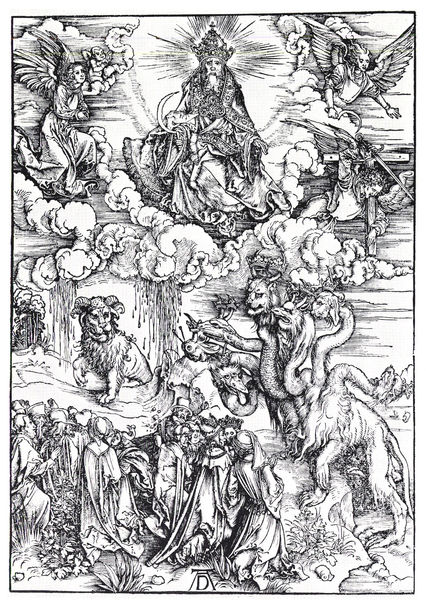
Titel: Der siebenköpfige Drache und das Tier mit den Lammshörnern
Künstler: Albrecht Dürer
Institution: (Seriendruck)
Schlagwörter: berg, flügel, gott, himmel, wasser, weiß, wolken, frauen, landschaft, menschen, bewegung, grau, kleider, köpfe, licht, schwarz, zeichnung, gras, hund, tier, tiere, menge, zylinder, bibel, rahmen, steine, herr, signatur, erde, pflanzen, krone, fliegen, engel, mähne, holzschnitt, grafik, graphik, wise, linien, rand, angst, könig, ad, regen, mond, blut, kreuz, strahlen, druck, mondsichel, schwarzweiss, sichel, initialen, stich, knien, mäntel, schlange, beten, mythologie, löwen, christus, apokalypse, hölle, jüngstes gericht, teufel, fabelwesen, könige, löwe, dürer, erleuchtung, stier, ungeheuer, tropfen, tatzen, drachen, drache, monster, hydra, untier, ungehauer, baltt, zeichung, tiefdruck, albrecht, albrecht dürer, strahlenkranz, gottvater, evangelium, dürrer, marienleben, albrecht dürrer, apokalyptisch, enschen, höllentier, dürere,paradies,druck,tiere,bizarr,ungeheuer, kreuz#, flüpgel, monster mit vielen köpfen, himmelsthron